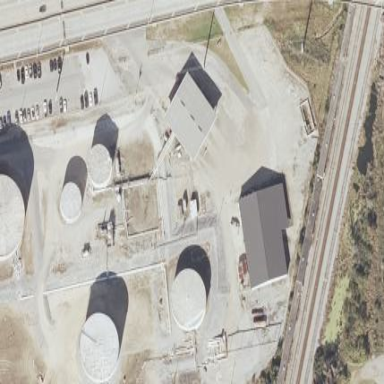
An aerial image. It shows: Industrial area primarily used for oil-related activities.